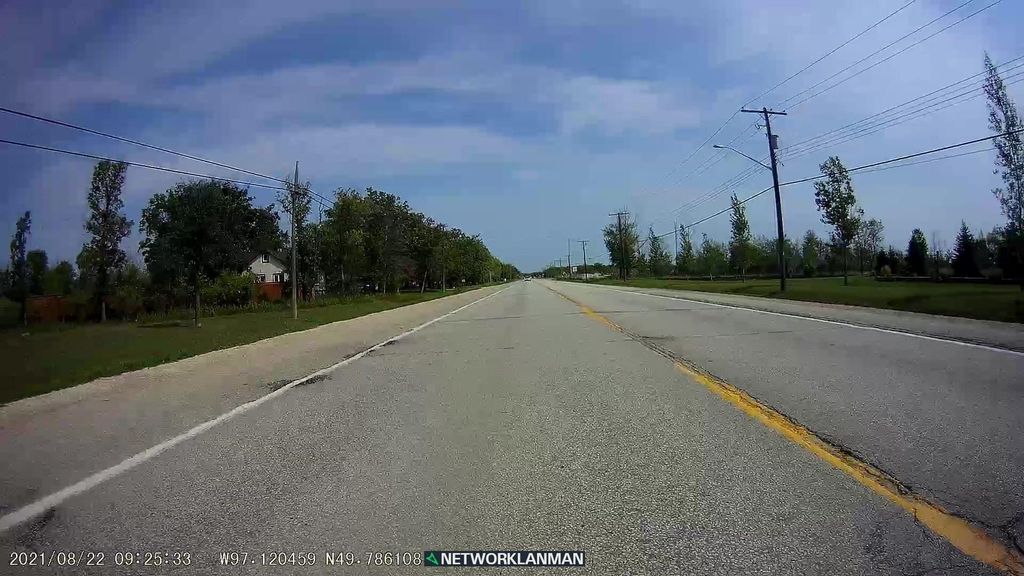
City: winnipeg